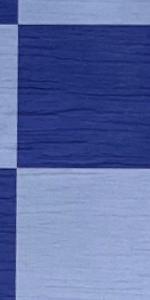
Label: Empty